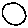
Label: moon